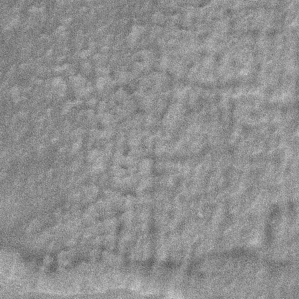
Label: frost